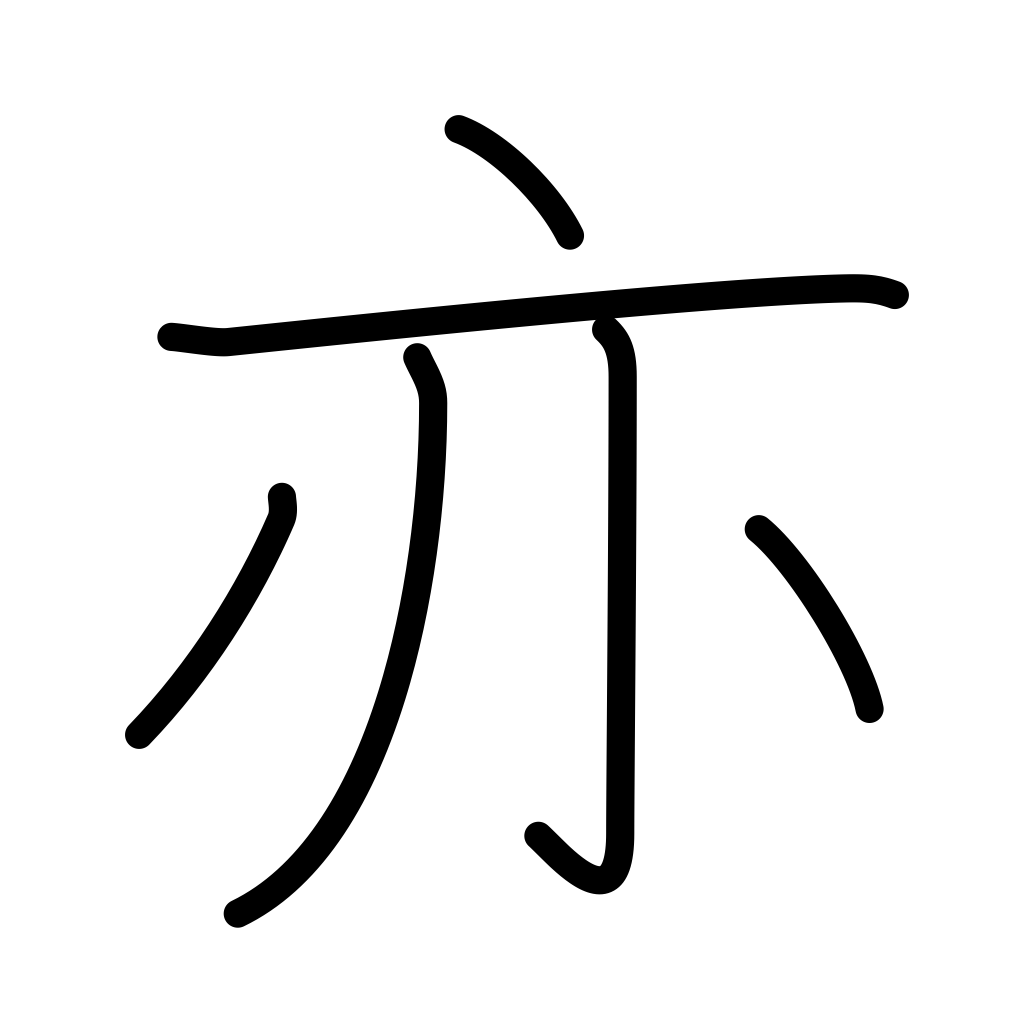
Meaning: also, again